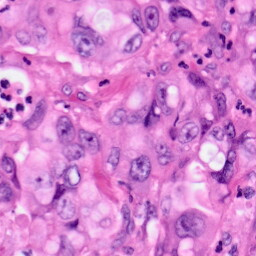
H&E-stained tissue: Pancreatic